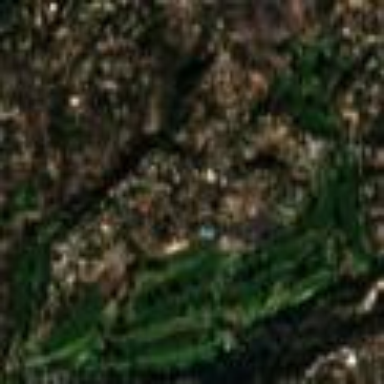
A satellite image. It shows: Golf course surrounded by greenery.